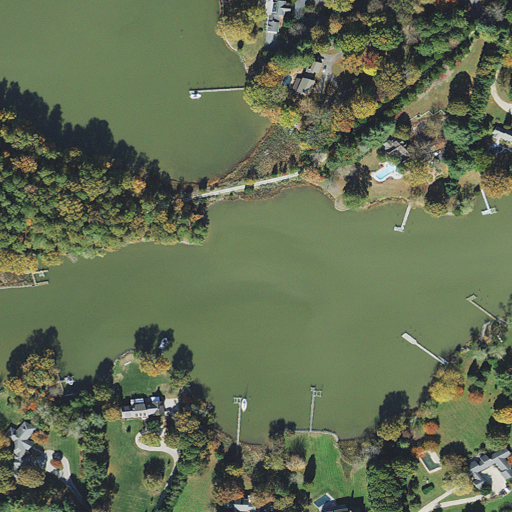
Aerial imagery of cape in Maryland named Peachorchard Cove containing open water, mixed forest, herbaceous wetlands, shrub, evergreen forest, woody wetlands, open development, low intensity development, deciduous forest, cultivated crops, and medium intensity development